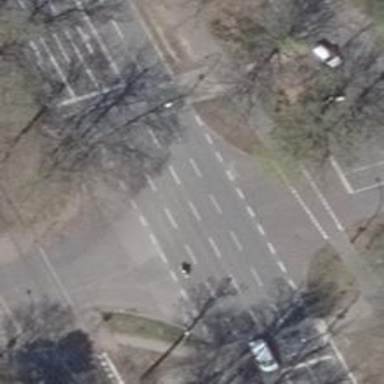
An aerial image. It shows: Traffic signals at road crossing.